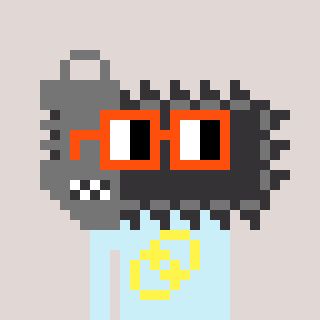
a pixel art character with square orange glasses, a chainsaw-shaped head and a cold-colored body on a warm background